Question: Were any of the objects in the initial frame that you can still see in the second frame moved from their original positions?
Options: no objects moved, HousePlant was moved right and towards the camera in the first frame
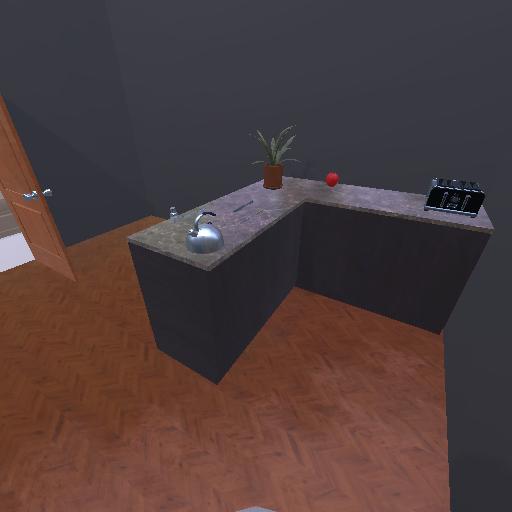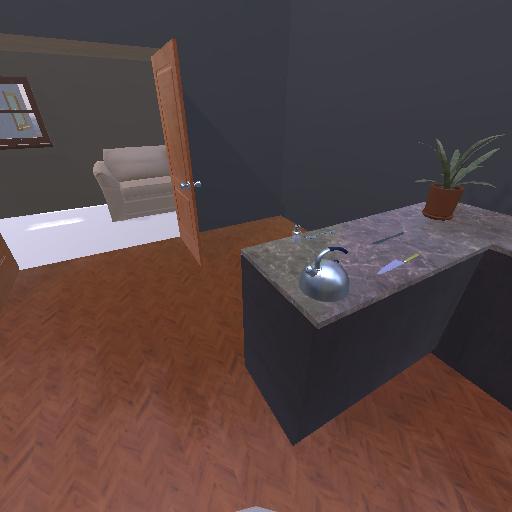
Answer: no objects moved